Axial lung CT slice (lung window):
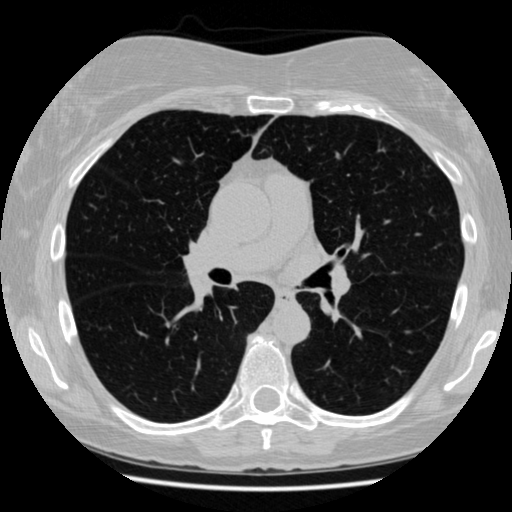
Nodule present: no